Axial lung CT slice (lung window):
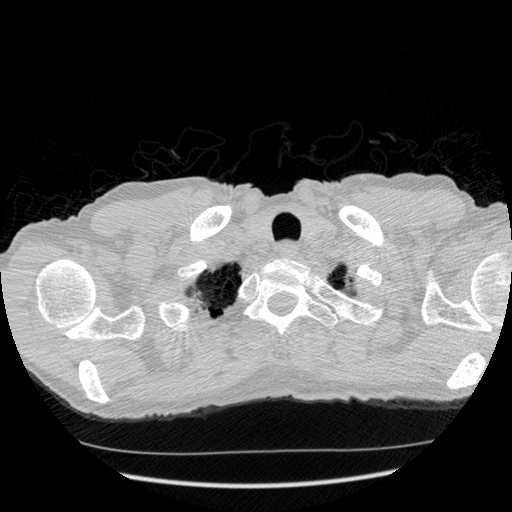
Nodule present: no